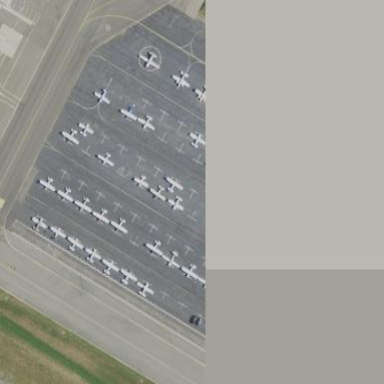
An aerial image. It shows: Apron at the airport.